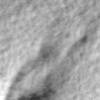
Label: no_change